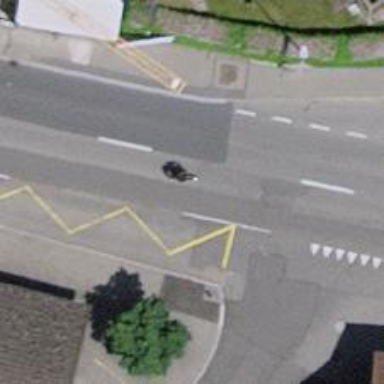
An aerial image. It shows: Public transport stop position.